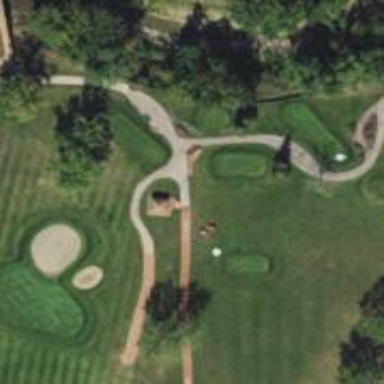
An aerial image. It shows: Path used for both walking and golf.